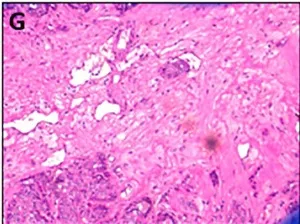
Postoperative images of the tumor mass and histological features. Representative histopathological features:. Vascular neoplastic invasion (original magnification 20x).
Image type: pathology (h&e)